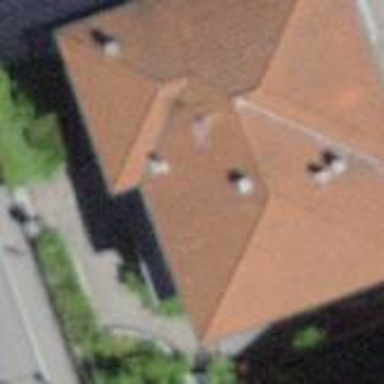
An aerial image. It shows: Hipped roof apartment building.